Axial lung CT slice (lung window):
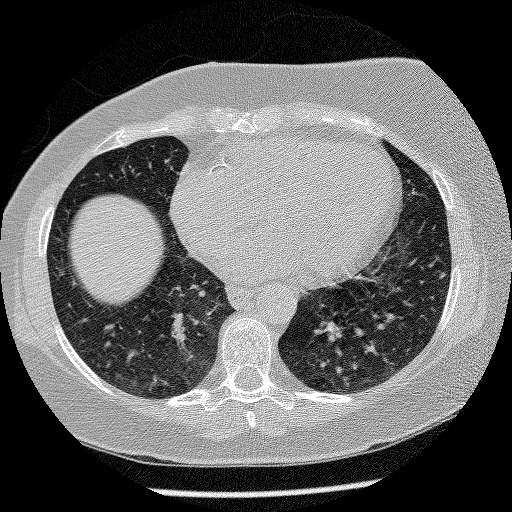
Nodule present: yes
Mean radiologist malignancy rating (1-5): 3.667